Field crop: maize
Growth stage: 1
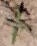
Species: atriplex